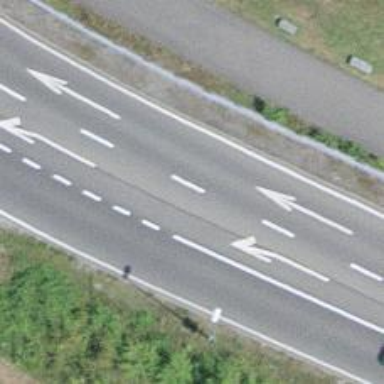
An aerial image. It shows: Primary highway.